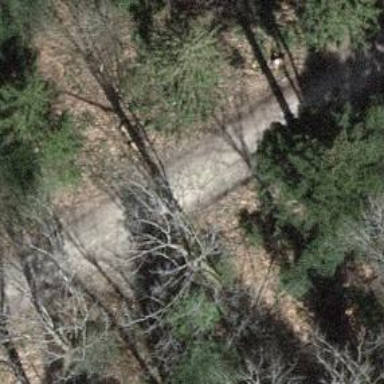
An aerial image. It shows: Gravel track road.